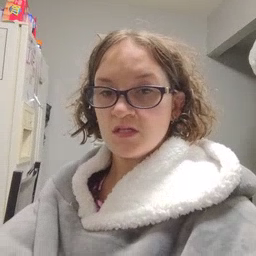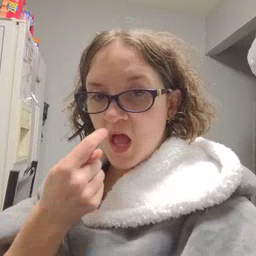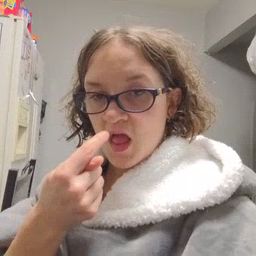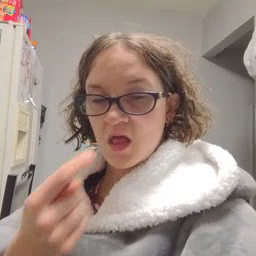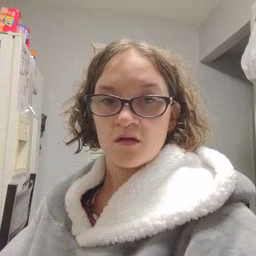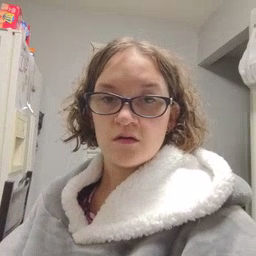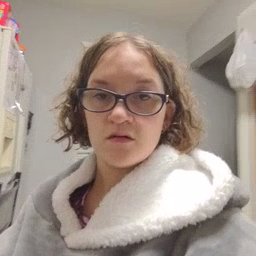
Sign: yucky